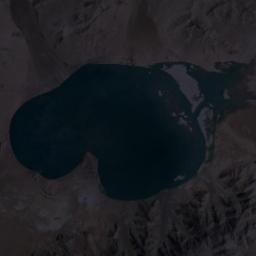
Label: lake